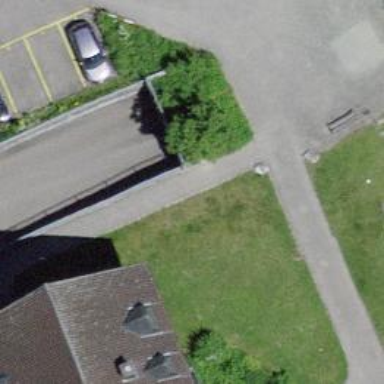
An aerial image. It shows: Parking entrance.